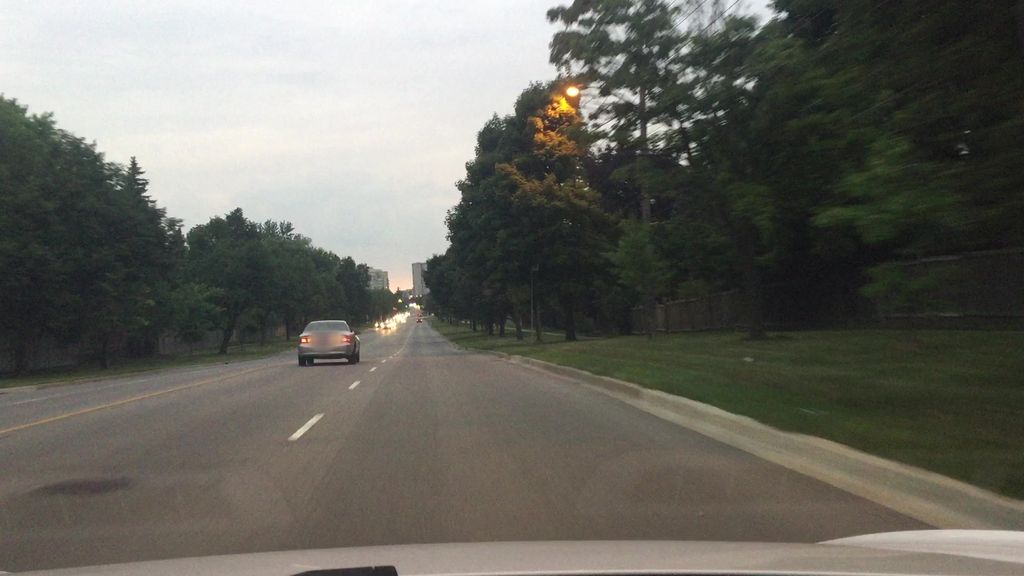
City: toronto